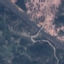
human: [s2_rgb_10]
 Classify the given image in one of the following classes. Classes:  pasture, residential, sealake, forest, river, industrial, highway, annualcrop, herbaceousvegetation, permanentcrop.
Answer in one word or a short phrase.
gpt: Highway